Chest X-ray. View position: PA
Patient age: 58
Patient sex: F
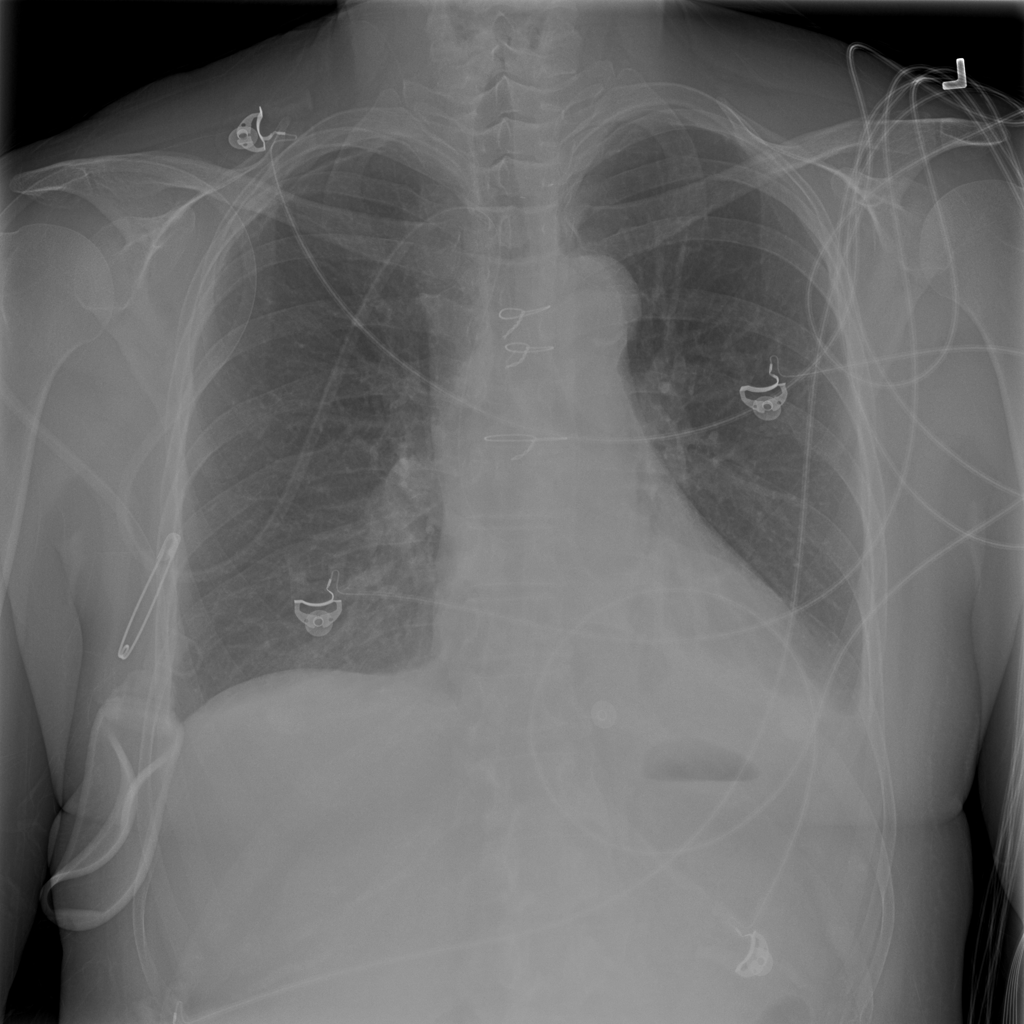
Finding: Pneumothorax